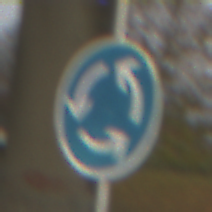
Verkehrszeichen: Kreisverkehr
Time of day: SunriseSunset
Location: Outdoor (Suburban)
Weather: PartlyCloudy
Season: NotSpecified
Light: Natural